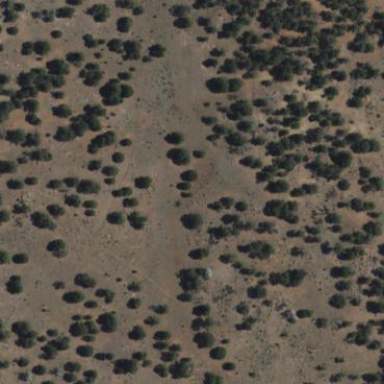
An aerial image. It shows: Area covered in scrub vegetation.